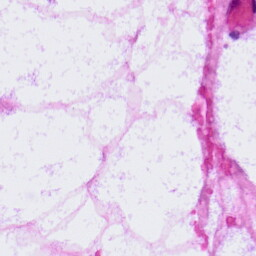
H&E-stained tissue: LymphNode